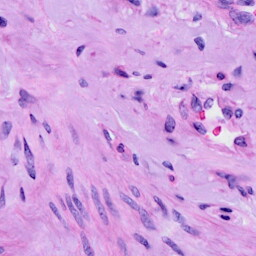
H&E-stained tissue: Cervix